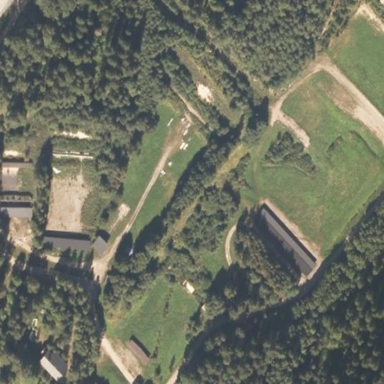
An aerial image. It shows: Shooting sport area.